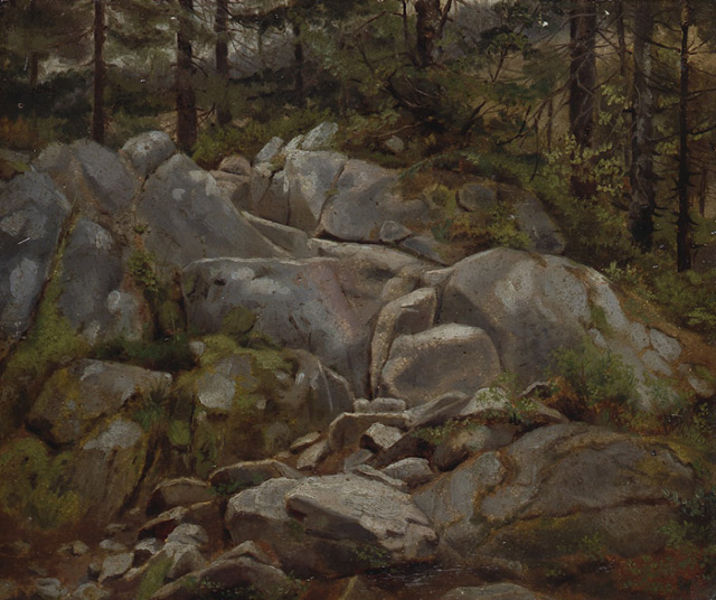
Titel: Felsblöcke mit Tannenstämmen
Künstler: Hans Thoma
Standort: Karlsruhe
Institution: Staatliche Kunsthalle Karlsruhe
Schlagwörter: baum, berg, blau, blätter, dunkel, felsen, gemälde, gestein, himmel, laub, schatten, wasser, weiß, baumstämme, bäume, cezanne, fluss, gelb, grün, impressionismus, landschaft, äste, abend, ausschnitt, braun, frankreich, grau, hell, kreide, licht, pastell, zeichnung, gras, beige, malerei, alt, falten, stein, steine, öl, bach, baumstamm, einsamkeit, erde, gräser, hügel, natur, stamm, zweige, busch, büsche, einsam, gebüsch, sonne, sträucher, boden, realismus, pflanze, pflanzen, rosa, wald, stillleben, ruhe, düster, naturalismus, steinig, berge, fels, gebirge, hang, risse, formen, tag, geröll, schlucht, spalten, steil, herbst, stille, romantik, tannen, ölgemälde, querformat, stämme, detail, monet, realistisch, reflexe, manet, farn, granit, still, impression, flechten, fugen, bayern, kiesel, bedeckt, moos, lichtung, felsig, leinwand, fichte, nadelbaum, tanne, flecken, unterholz, bewachsen, hügelig, waldboden, dickicht, struktur, ölskizze, urwald, nadelbäume, fichten, dicht, felsbrocken, nadeln, nadelwald, wildnis, brocken, ros, moss, corot, verwachsen, bewuchs, formation, quelle, blättter, basalt, stämmer, steinbrocken, bemost, 1800, äöste, sträcuerh, querforamt, stajmm, granitblöcke, mosig, wald moos